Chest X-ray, PA view. Patient: 73 years old, sex M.
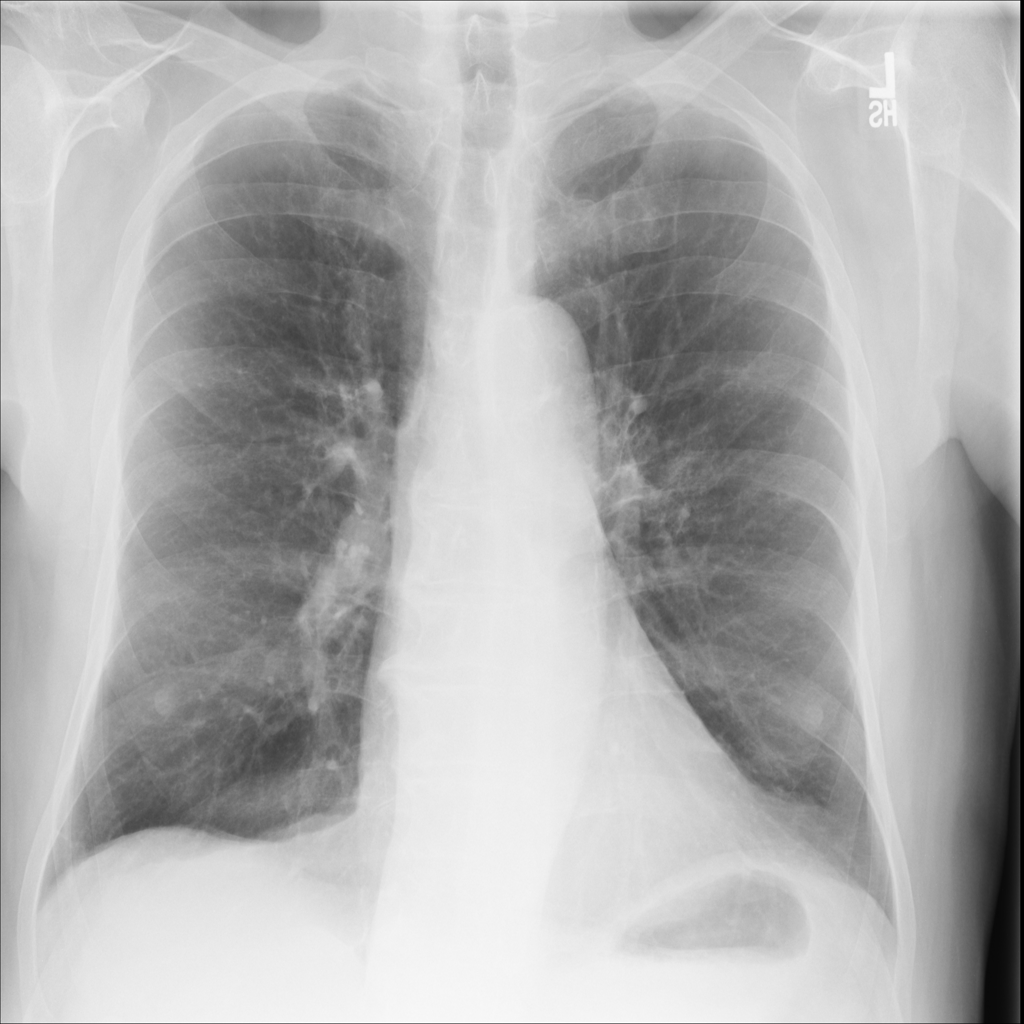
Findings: Nodule